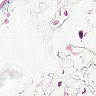
Metastatic tissue present: no